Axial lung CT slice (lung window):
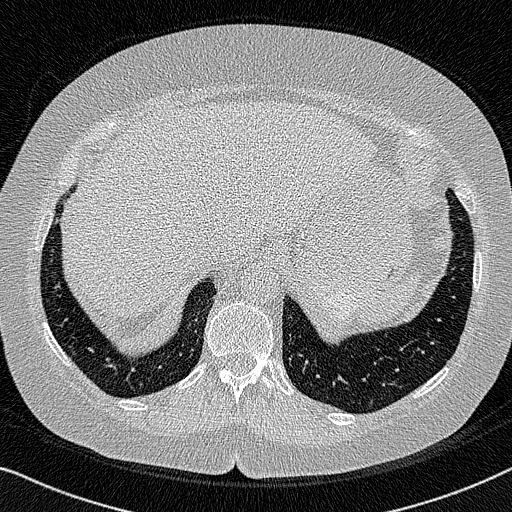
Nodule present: no